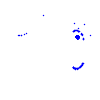
Particle: pion